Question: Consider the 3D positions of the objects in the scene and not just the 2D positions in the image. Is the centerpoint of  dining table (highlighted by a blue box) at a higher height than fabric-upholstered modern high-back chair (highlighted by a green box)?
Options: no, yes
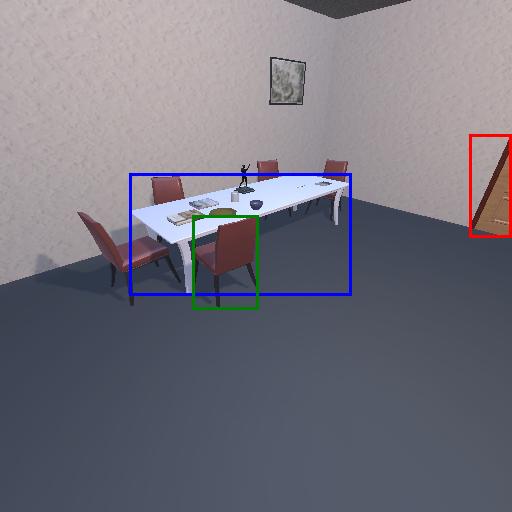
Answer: no